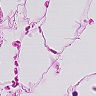
Metastatic tissue present: no